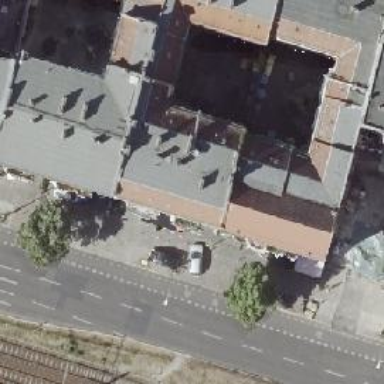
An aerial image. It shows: Beauty shop.